Aerial crown-view tile of a tropical tree (Barro Colorado Island, Panama), acquired 20250124:
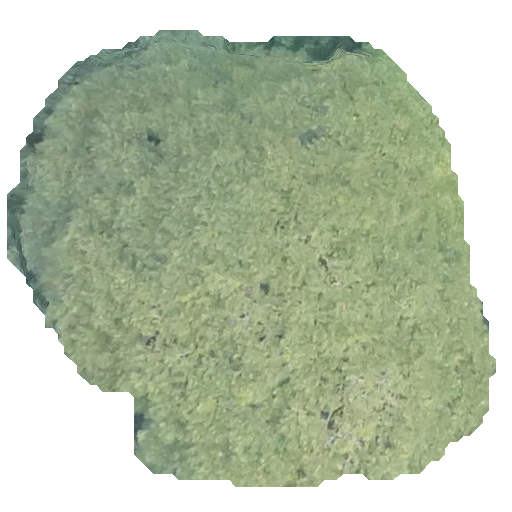
Species: Jacaranda copaia
GBIF accepted scientific name: Jacaranda copaia
Crown area: 257.671 m²